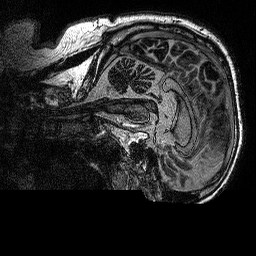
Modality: MP2RAGE
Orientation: sagittal
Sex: male
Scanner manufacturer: siemens
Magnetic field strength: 3 T
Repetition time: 5 s
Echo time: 0.00292 s